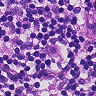
Metastatic tissue present: no